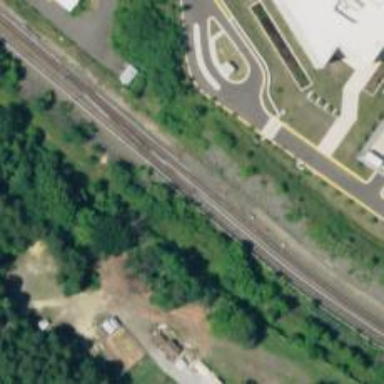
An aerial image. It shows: Electrified rail passing through service yard.